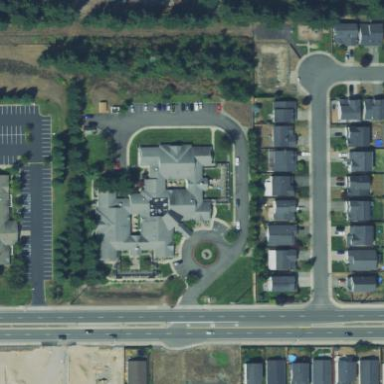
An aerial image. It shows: Nursing home building.